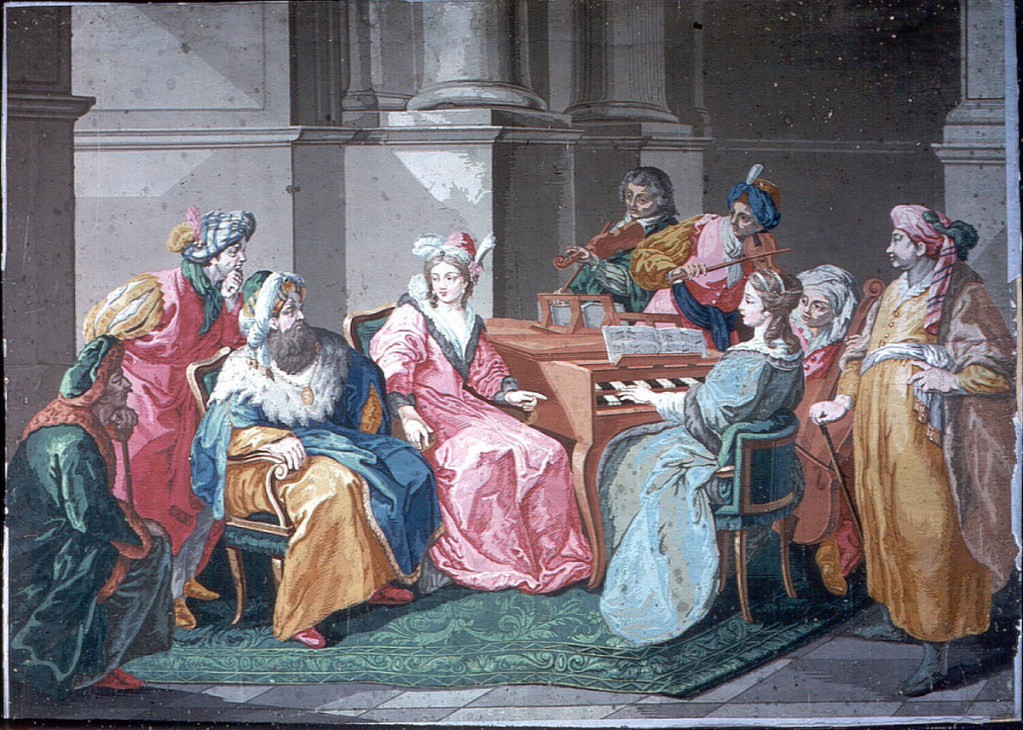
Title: The Grand Turk Giving A Concert to His Mistress
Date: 1825–26
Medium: Block printed on handmade paper
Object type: Overdoor
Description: Horizontal rectangle, on two joined sheets of paper, printed in brilliant colors. Architectural background of plinths and lower portions of columns, against which a quartet plays music to which a woman, and three men in Oriental costume, listen.